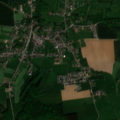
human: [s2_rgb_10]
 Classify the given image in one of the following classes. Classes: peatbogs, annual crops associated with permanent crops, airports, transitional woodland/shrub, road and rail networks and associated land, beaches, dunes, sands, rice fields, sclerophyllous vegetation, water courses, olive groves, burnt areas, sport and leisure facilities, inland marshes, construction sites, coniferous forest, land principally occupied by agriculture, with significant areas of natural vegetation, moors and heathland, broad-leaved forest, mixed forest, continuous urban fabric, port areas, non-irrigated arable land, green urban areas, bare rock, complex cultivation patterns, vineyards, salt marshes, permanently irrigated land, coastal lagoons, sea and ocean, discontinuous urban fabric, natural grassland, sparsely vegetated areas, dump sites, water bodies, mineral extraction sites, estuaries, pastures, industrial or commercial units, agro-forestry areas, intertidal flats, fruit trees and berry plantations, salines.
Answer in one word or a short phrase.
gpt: discontinuous urban fabric, non-irrigated arable land, pastures, complex cultivation patterns, broad-leaved forest